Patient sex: F
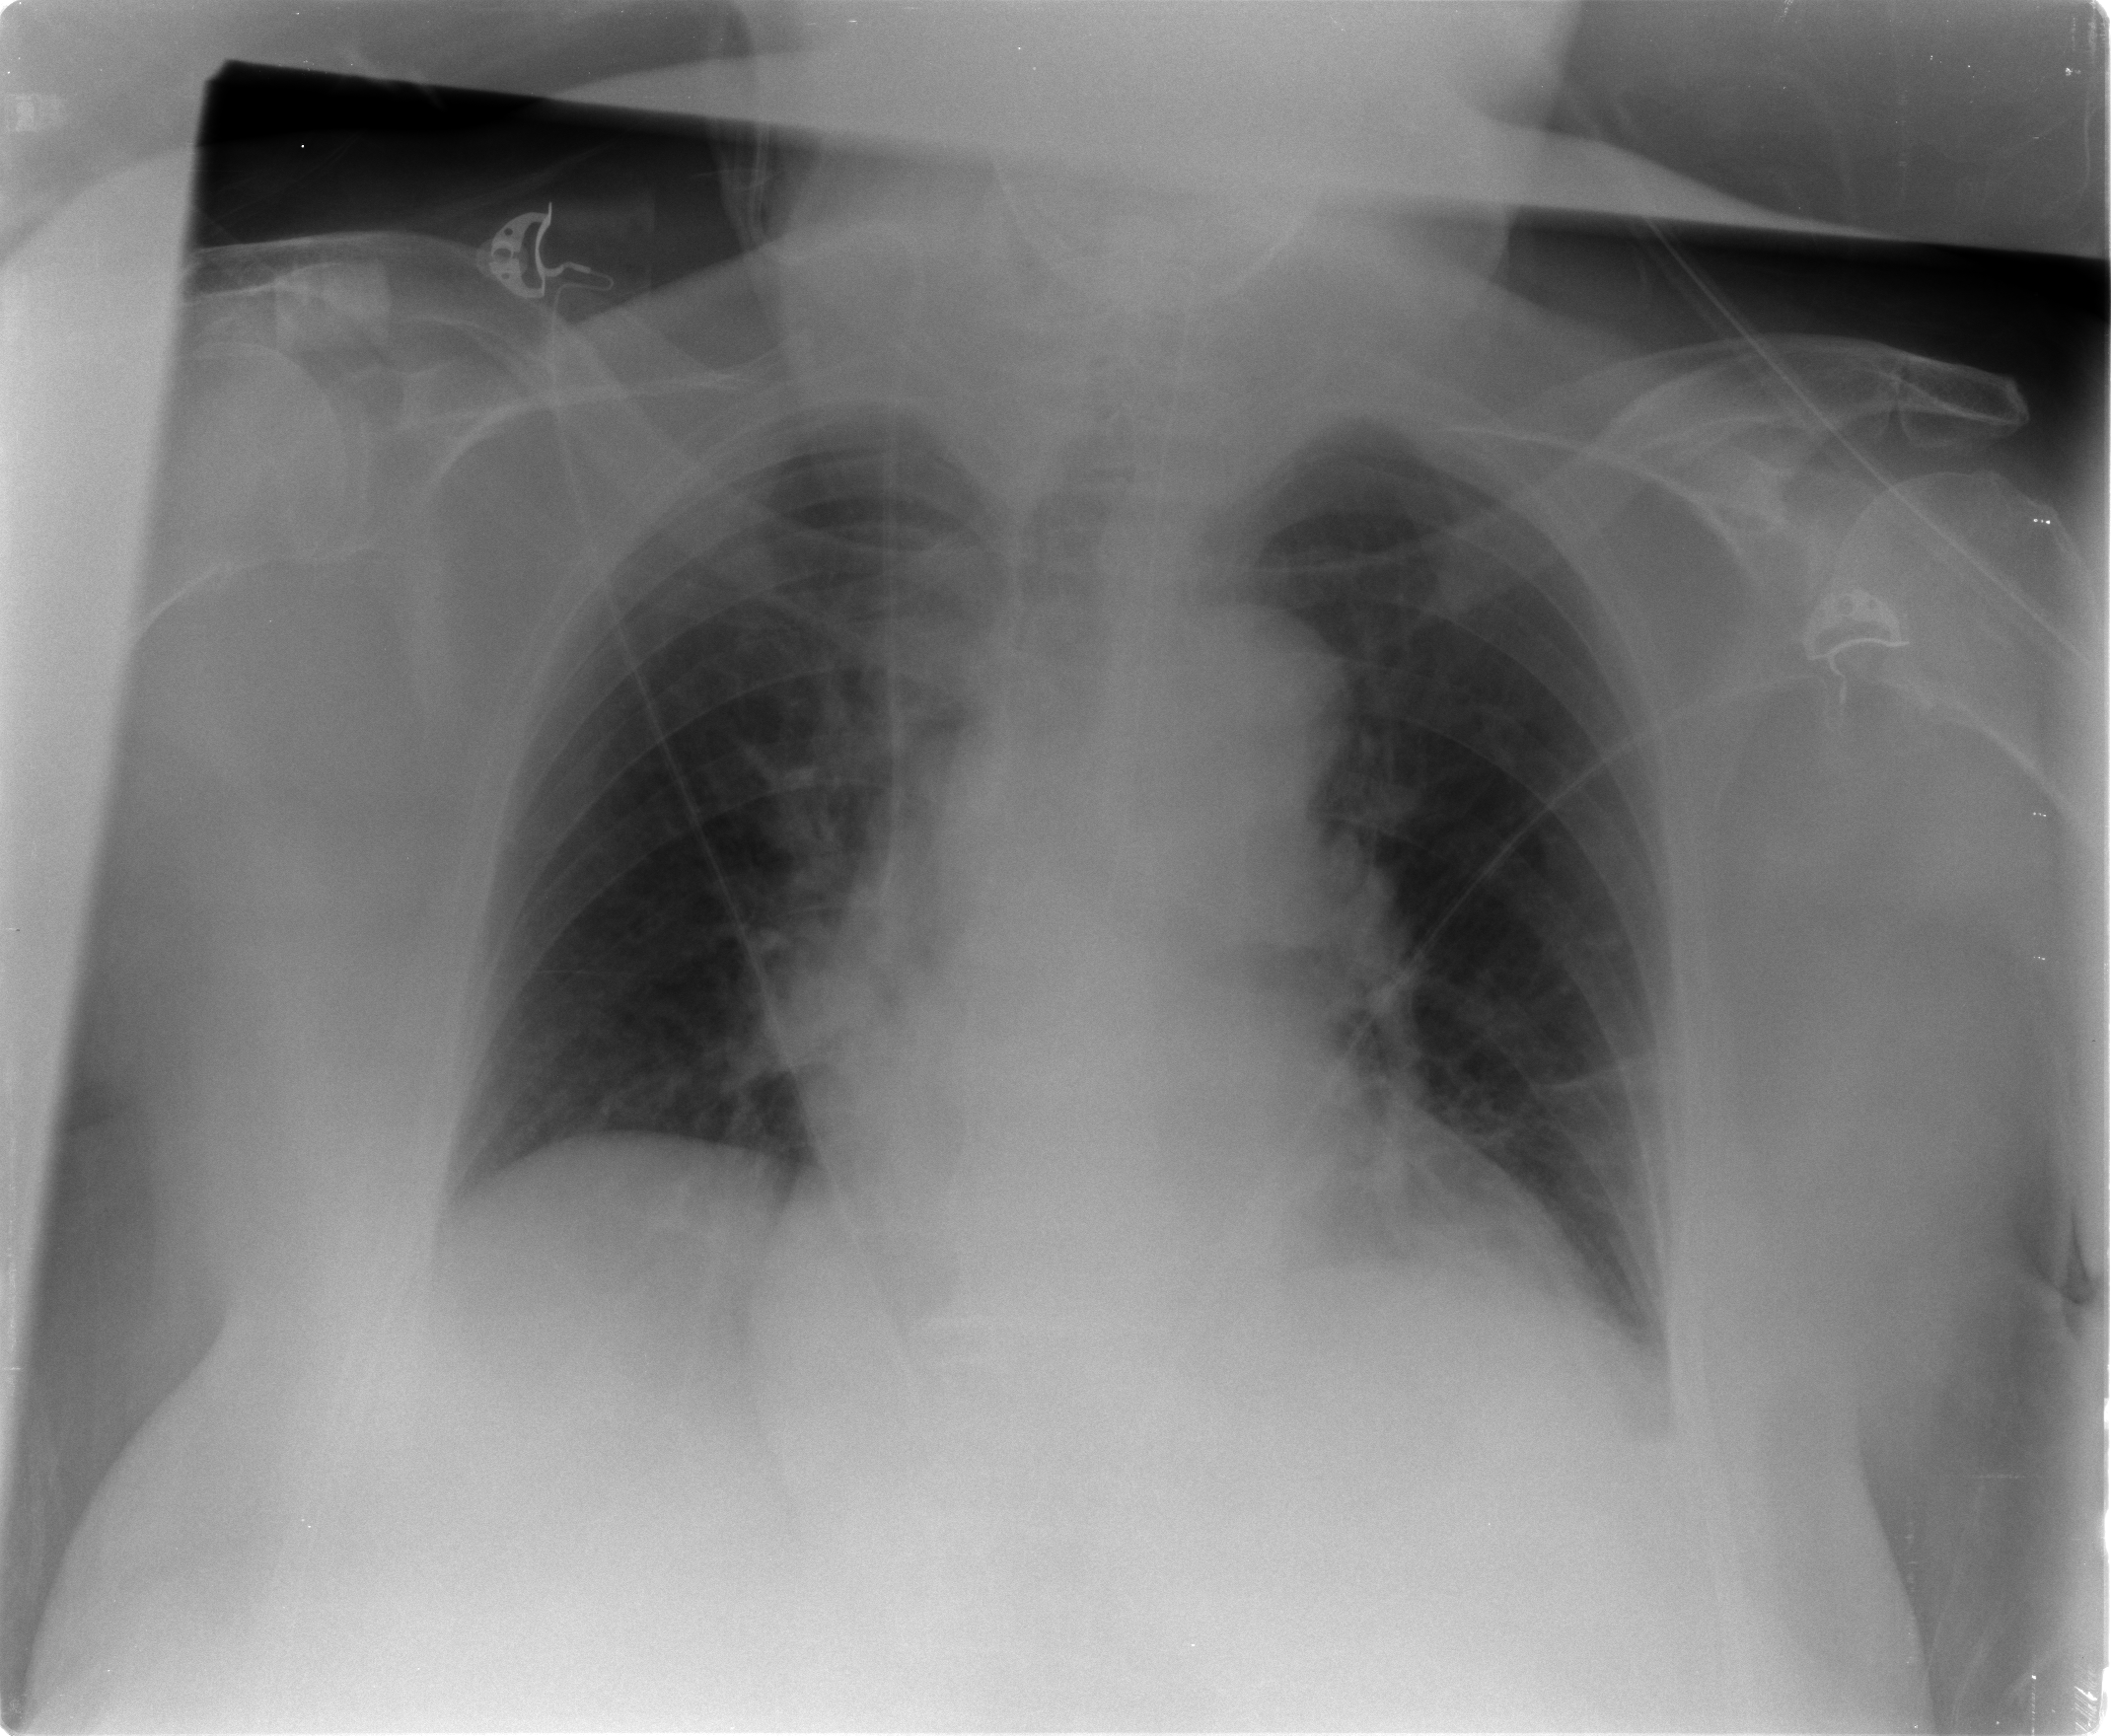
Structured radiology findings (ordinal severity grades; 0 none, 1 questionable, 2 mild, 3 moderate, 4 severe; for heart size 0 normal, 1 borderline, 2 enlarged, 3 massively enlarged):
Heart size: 2
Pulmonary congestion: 2
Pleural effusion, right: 0
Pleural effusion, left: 0
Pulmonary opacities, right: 0
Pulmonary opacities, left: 0
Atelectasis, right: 0
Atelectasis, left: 0